Interaction volume radius: 10 \u00c5
Interaction volume height: 20 \u00c5
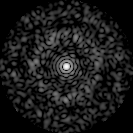
Disorder parameter: 0.8093